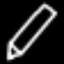
Label: pencil